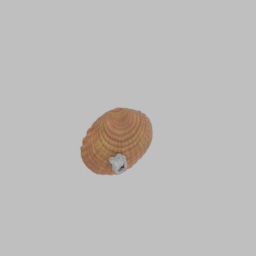
Label: animals